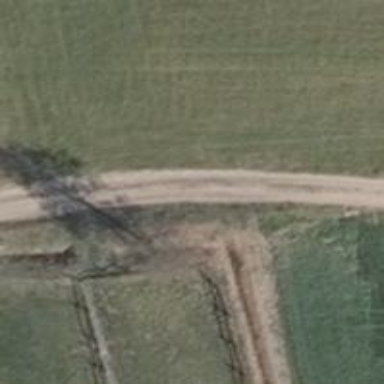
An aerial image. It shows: Sandy track road with grade3 tracktype.